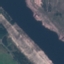
Land use / land cover: River